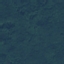
Land use / land cover: Forest